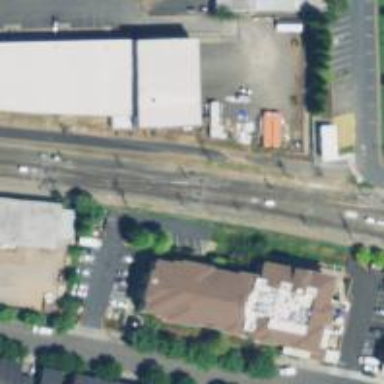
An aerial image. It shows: Light rail electrified with contact line.